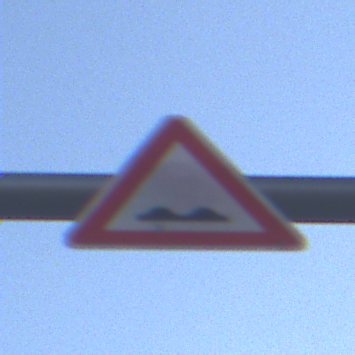
Verkehrszeichen: UnebeneFahrbahn
Umgebung: Outdoor, Urban
Tageszeit: SunriseSunset
Wetter: PartlyCloudy
Licht: Natural
Jahreszeit: NotSpecified
Kontrast: LowContrast